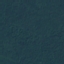
Land use / land cover: Forest